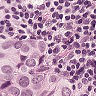
Metastatic tissue present: yes